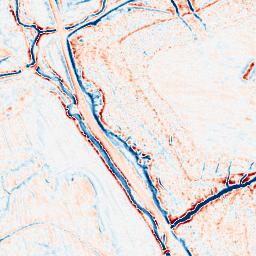
Category: edge_preserving
Decomposition family: anisotropic_diffusion
Decomposition parameters: iterations: 20
kappa: 100
gamma: 0.1
Upsampling method: cubic_mitchell
Upsampling parameters: scale: 2
Upsampling scale: 2